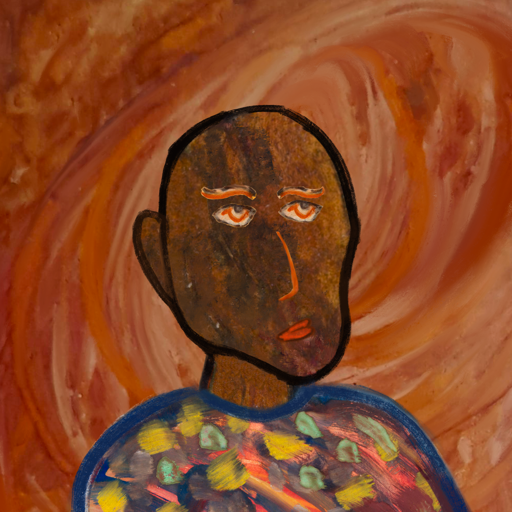
Background: Pious_Lady, Head And Neck Side: Mosgoul, Face Side: Experience, Bust: Mother_And_Son_Mother, Hair Side: Blank, Head Accessory: Blank, Second Necklace: Blank, Necklace: Blank, Baby: Blank